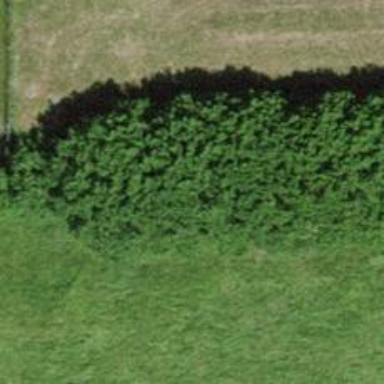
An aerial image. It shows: Hedge barrier.